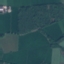
Land use / land cover: Pasture